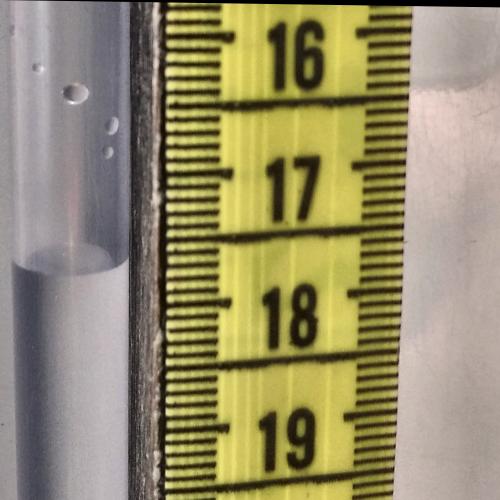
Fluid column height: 17.7 cm